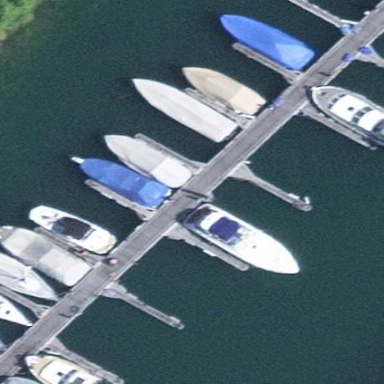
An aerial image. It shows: Man-made pier.